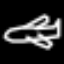
Label: airplane